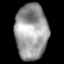
Tissue: lung
Cell type: Epithelial cells
Senescence score: 0.1586
Nuclear area (px): 1774
Mean DAPI intensity: 154.734